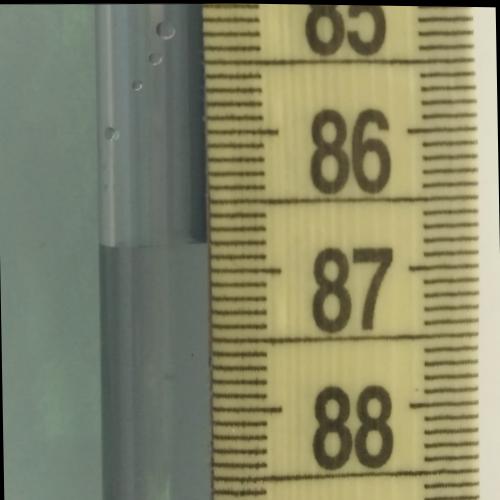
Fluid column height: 86.8 cm